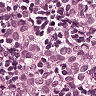
Metastatic tissue present: yes